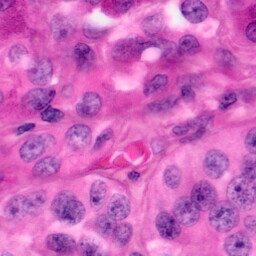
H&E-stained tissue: Pancreatic